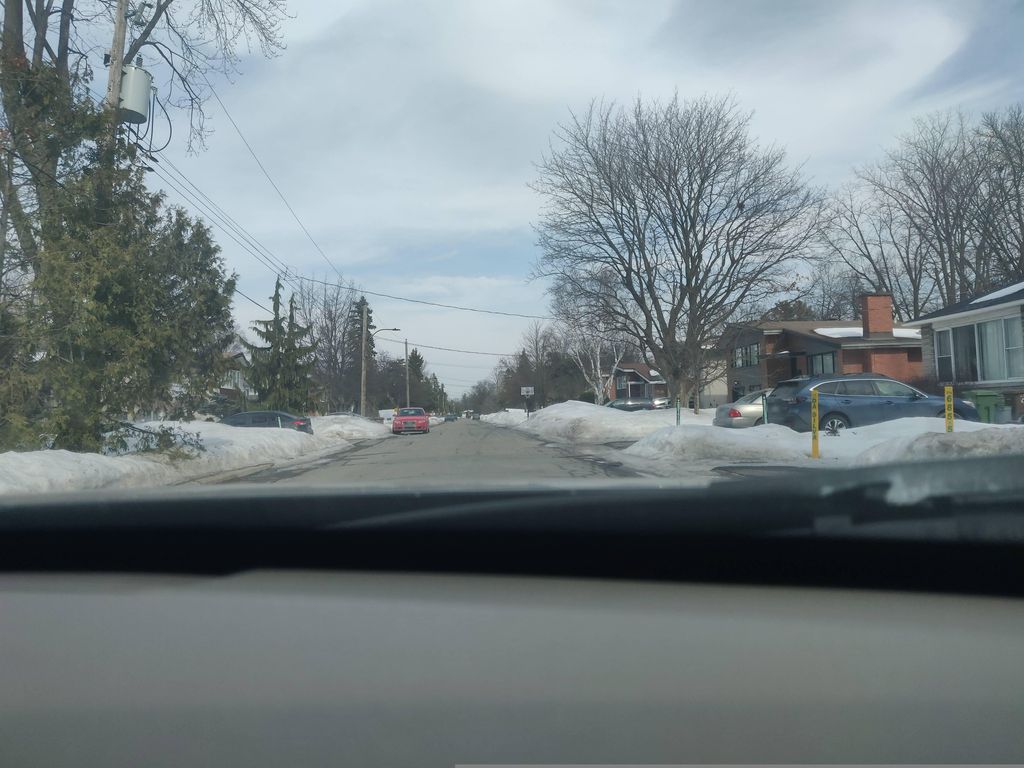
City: montreal